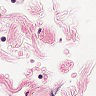
Metastatic tissue present: no